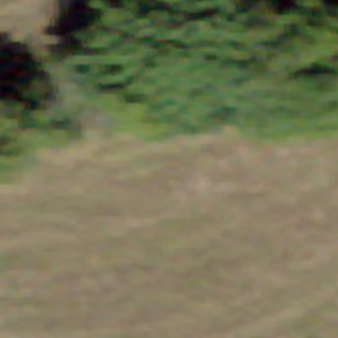
Label: other